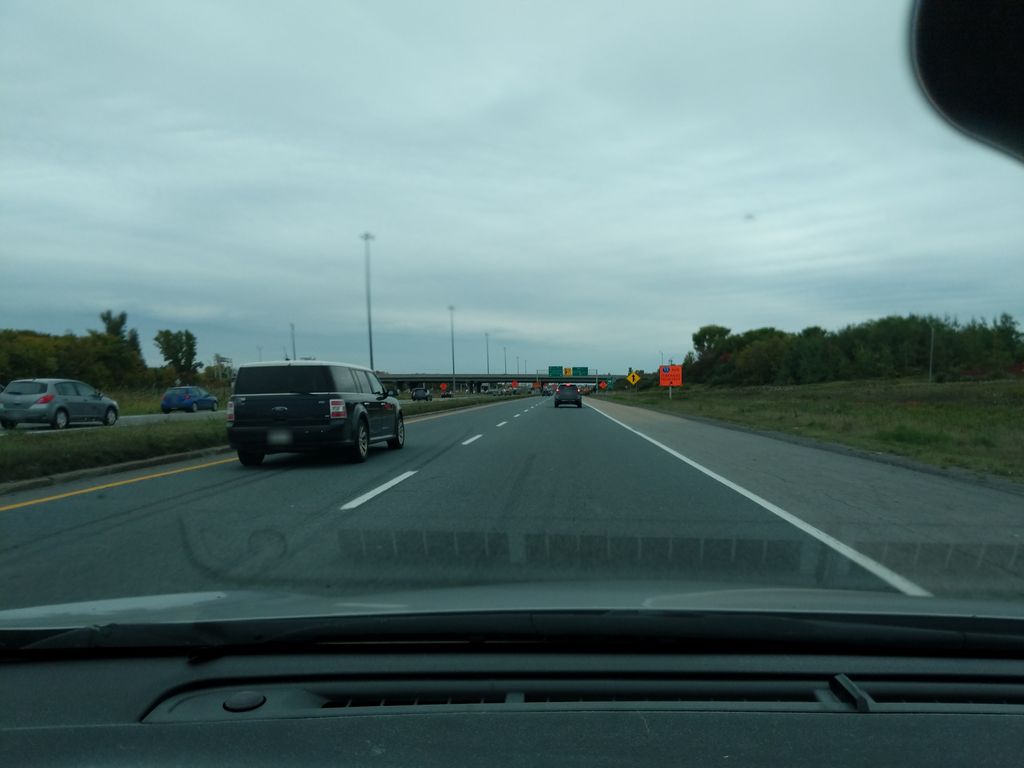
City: quebec_city